Breast ultrasound image
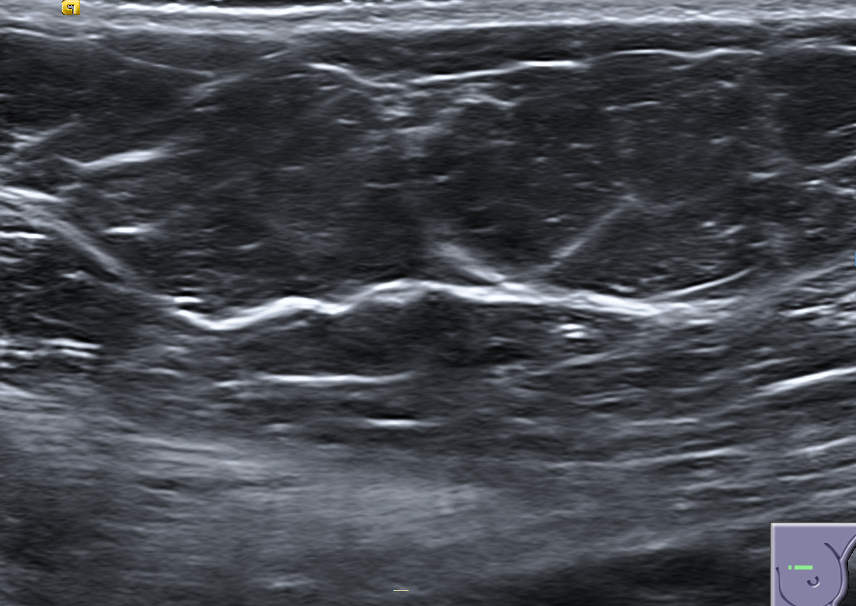
Diagnosis: normal